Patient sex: M
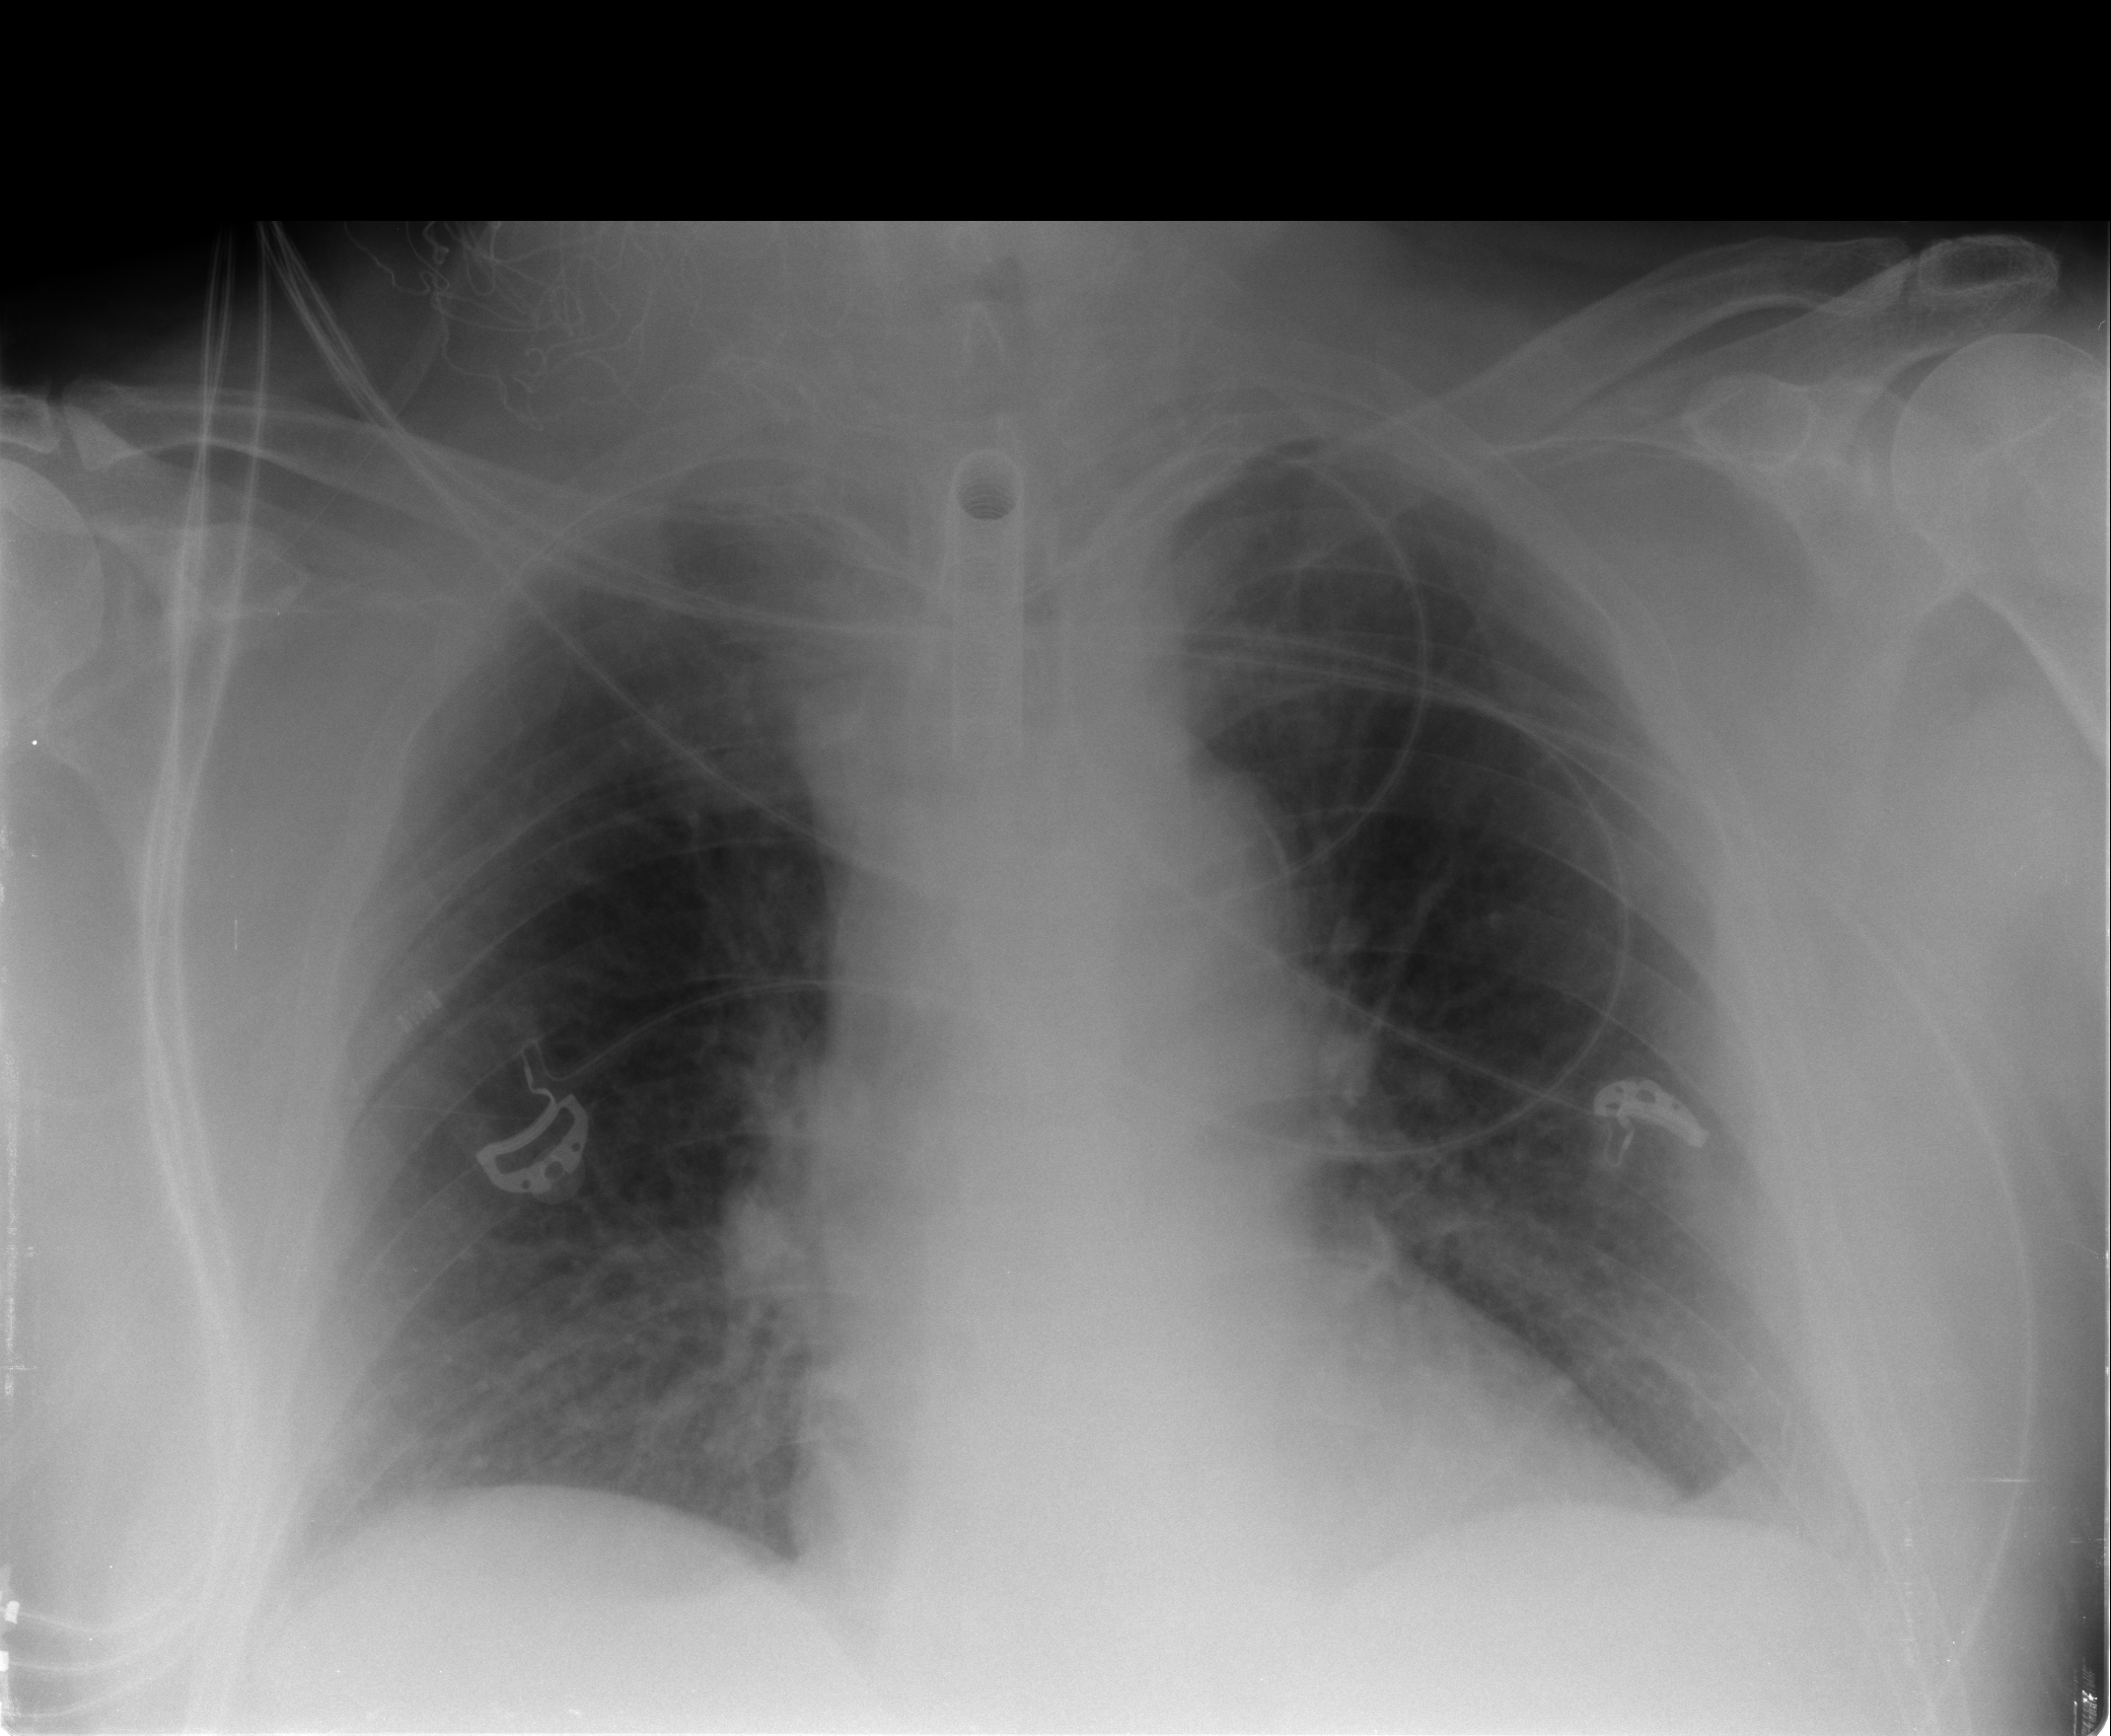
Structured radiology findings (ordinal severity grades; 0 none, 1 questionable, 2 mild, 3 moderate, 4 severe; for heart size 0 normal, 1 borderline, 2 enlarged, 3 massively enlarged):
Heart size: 0
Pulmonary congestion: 1
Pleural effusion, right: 1
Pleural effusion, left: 1
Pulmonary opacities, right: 0
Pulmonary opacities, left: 0
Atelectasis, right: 2
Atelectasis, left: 2